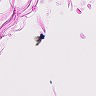
Metastatic tissue present: no